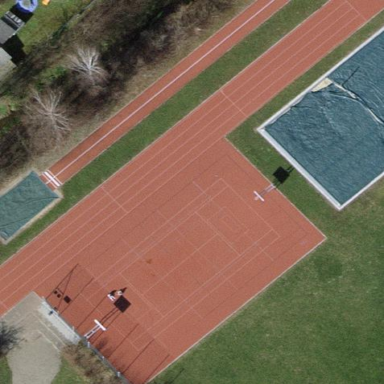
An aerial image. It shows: Athletic track located in leisure land area.